Question: after setting CONFIG_ENVIRONMENT to PaymentActivity.ENVIRONMENT_PRODUCTION and setting live credentials, all my payments with valid credit card and verified account are failed
I have this error UNAUTHORIZED_PAYMENT when I pay with credit card
then, I am wondering if france is supported by the rest api of paypal or not
because even if I use a france account I have this :

how to resolve this issue
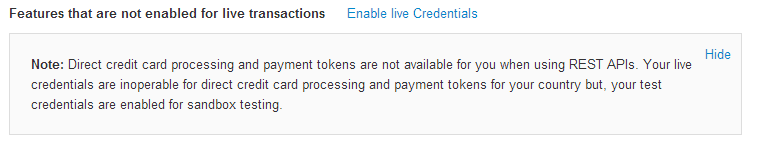
Answer: Direct Credit Card payments from the mobile SDKs are not supported in France at this time (see <URL>.